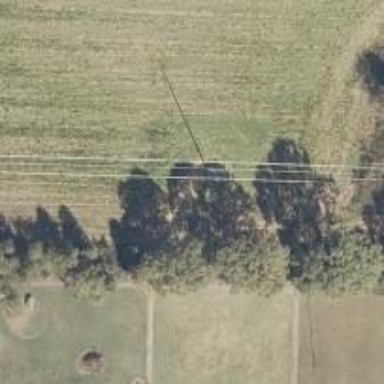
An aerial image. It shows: Power pole.